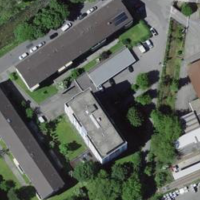
EUNIS habitat code: 54
Species observed at this site:
Galeopsis tetrahit
Filipendula ulmaria